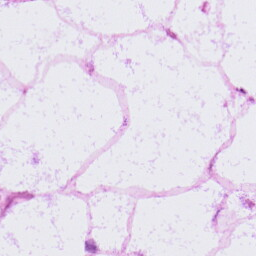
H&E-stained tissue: LymphNode